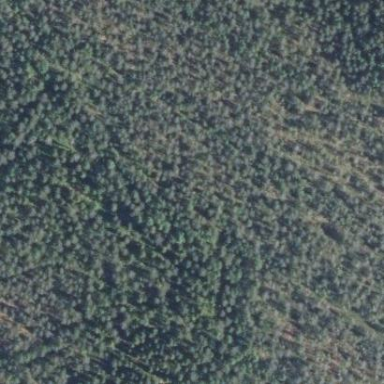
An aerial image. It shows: Needle-leaved woodland.